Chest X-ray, PA view. Patient: 37 years old, sex F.
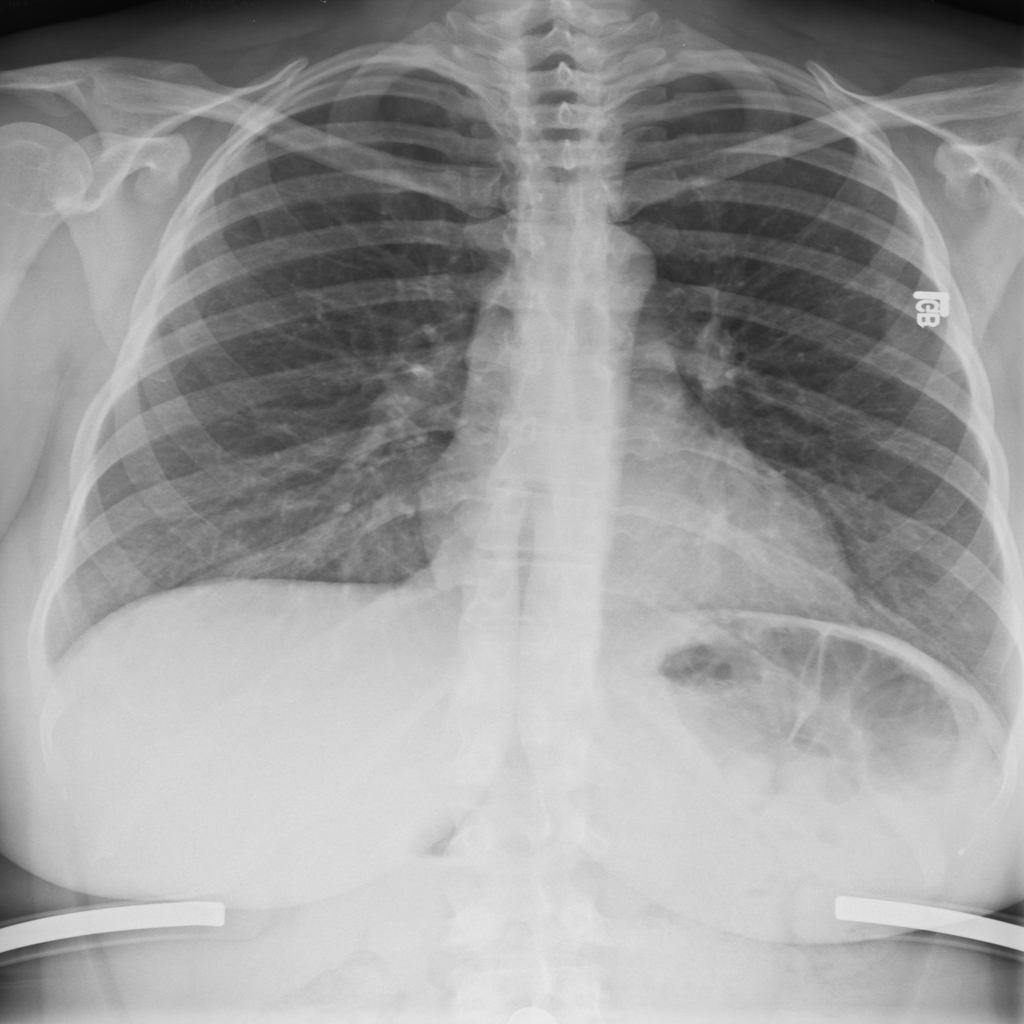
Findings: No Finding